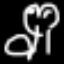
Label: frog